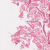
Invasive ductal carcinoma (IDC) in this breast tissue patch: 0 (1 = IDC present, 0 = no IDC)